Question: How to display only the corners of a UIView?
'''
let view = UIView()
view.layer.borderColor = UIColor.white.cgColor
view.layer.borderWidth = 2
let maskframe = UIView(frame: CGRect(x:0, y:0,
width:view.frame.width, height:view.frame.height))
view.layer.mask = maskframe.layer.'
'''
This masks only the right edge and i dont understand how it works either.

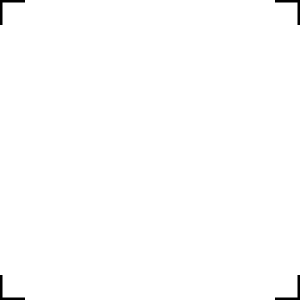
Answer: Try with this 'class', here I use a custom view drawing using 'CoreGraphics', added some Inspectable variables to help with customization
'''
//
// CornerView.swift
// CornersViewSO
//
// Created by Reinier Melian on 5/31/17.
// Copyright ©️ 2017 Reinier Melian. All rights reserved.
//
import UIKit
import CoreGraphics
@IBDesignable
class CornerView: UIView {
@IBInspectable
var sizeMultiplier : CGFloat = 0.2{
didSet{
self.draw(self.bounds)
}
}
@IBInspectable
var lineWidth : CGFloat = 2{
didSet{
self.draw(self.bounds)
}
}
@IBInspectable
var lineColor : UIColor = UIColor.black{
didSet{
self.draw(self.bounds)
}
}
override init(frame: CGRect) {
super.init(frame: frame)
self.backgroundColor = UIColor.clear
}
required init?(coder aDecoder: NSCoder) {
super.init(coder: aDecoder)
self.backgroundColor = UIColor.clear
}
func drawCorners()
{
let currentContext = UIGraphicsGetCurrentContext()
currentContext?.setLineWidth(lineWidth)
currentContext?.setStrokeColor(lineColor.cgColor)
//first part of top left corner
currentContext?.beginPath()
currentContext?.move(to: CGPoint(x: 0, y: 0))
currentContext?.addLine(to: CGPoint(x: self.bounds.size.width*sizeMultiplier, y: 0))
currentContext?.strokePath()
//top rigth corner
currentContext?.beginPath()
currentContext?.move(to: CGPoint(x: self.bounds.size.width - self.bounds.size.width*sizeMultiplier, y: 0))
currentContext?.addLine(to: CGPoint(x: self.bounds.size.width, y: 0))
currentContext?.addLine(to: CGPoint(x: self.bounds.size.width, y: self.bounds.size.height*sizeMultiplier))
currentContext?.strokePath()
//bottom rigth corner
currentContext?.beginPath()
currentContext?.move(to: CGPoint(x: self.bounds.size.width, y: self.bounds.size.height - self.bounds.size.height*sizeMultiplier))
currentContext?.addLine(to: CGPoint(x: self.bounds.size.width, y: self.bounds.size.height))
currentContext?.addLine(to: CGPoint(x: self.bounds.size.width - self.bounds.size.width*sizeMultiplier, y: self.bounds.size.height))
currentContext?.strokePath()
//bottom left corner
currentContext?.beginPath()
currentContext?.move(to: CGPoint(x: self.bounds.size.width*sizeMultiplier, y: self.bounds.size.height))
currentContext?.addLine(to: CGPoint(x: 0, y: self.bounds.size.height))
currentContext?.addLine(to: CGPoint(x: 0, y: self.bounds.size.height - self.bounds.size.height*sizeMultiplier))
currentContext?.strokePath()
//second part of top left corner
currentContext?.beginPath()
currentContext?.move(to: CGPoint(x: 0, y: self.bounds.size.height*sizeMultiplier))
currentContext?.addLine(to: CGPoint(x: 0, y: 0))
currentContext?.strokePath()
}
// Only override draw() if you perform custom drawing.
// An empty implementation adversely affects performance during animation.
override func draw(_ rect: CGRect) {
// Drawing code
super.draw(rect)
self.drawCorners()
}
}
'''
---
## EDITED
Example Code of Use
'''
import UIKit
class ViewController: UIViewController {
var cornerViewCode : CornerView?
override func viewDidLoad() {
super.viewDidLoad()
// Do any additional setup after loading the view, typically from a nib.
self.cornerViewCode = CornerView(frame: CGRect(x: 0, y: 0, width: 50, height: 50))
self.view.addSubview(self.cornerViewCode!)
}
override func didReceiveMemoryWarning() {
super.didReceiveMemoryWarning()
// Dispose of any resources that can be recreated.
}
}
'''
this is how it looks
<URL>
Hope this helps